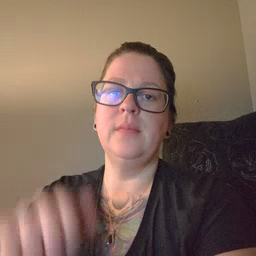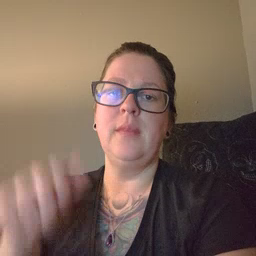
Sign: aunt